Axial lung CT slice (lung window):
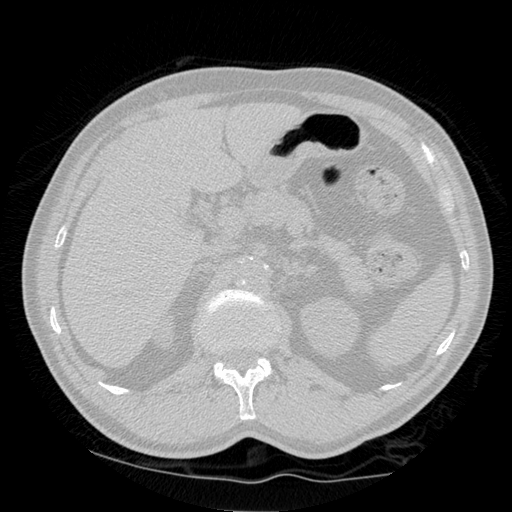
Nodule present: no